Question: I've been trying to render a scene which was already created using 3ds max. I've exported all the objects as obj files and used three.js libraries to render the scene on the browser. For reflections I tried using Cubecamera method but it's not giving the results that are expected. For shadows, I tried shadow maps but I guess I didn't use them right. I'd like to know if it's possible to do whatever I want to usings just the three.js and WebGl. If yes, somebody please tell me how. Also, I know the reflections and shadows are easily generated by the 3ds max software using the Mental ray renderer. So is there any similar rendering technique in three.js which helps doing it easily?
This is similar to what I want

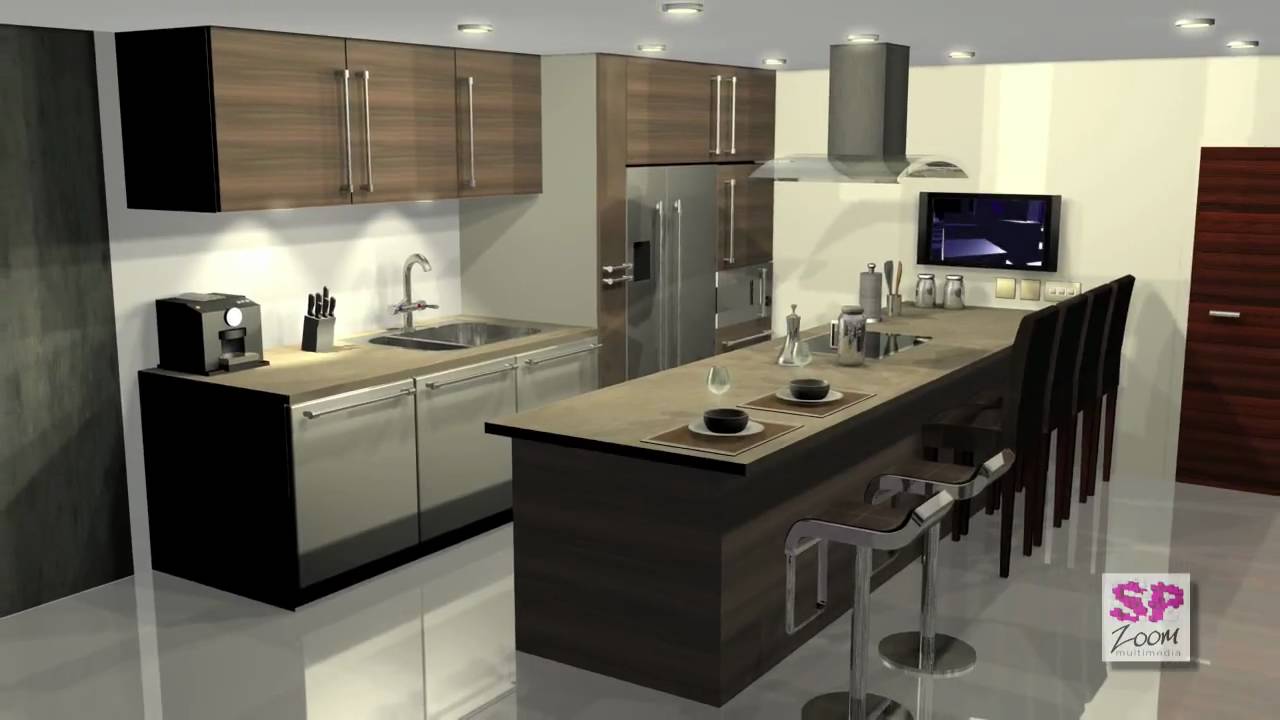
Answer: It is quite a big question to answer unfortunately and there are many methods for doing real-time reflections. The way Mental Ray computes reflections is entirely different from the way you would do them in real-time using WebGL (or even OpenGL).
The simplest method is to render your scene twice, the first time you flip the scene upside down (mirrored along the plane of your reflected surface). This is (as far as reflections go) quite simple, but does limit you to a single plane of reflection. Given your image, and that the only reflective surface looks like the floor. That might be the best choice.
You can even render the mirrored scene to a texture, allowing you to manipulate it later on in the pipeline (for example, if you'd like the image warped as though looking through water). Or perform multiple reflections around different planes. The rendering cost can increase dramatically of-course.
You can use a pre-rendered cube map as you have mentioned in your original post. Though you may need more than one, for this scene. By placing points in the scene that denote where each cube map should be captured. Typically these would be of a low-quality, comparatively, to keep memory usage low.
A third option is screen space reflection mapping (a reasonable introduction can be found <URL>.